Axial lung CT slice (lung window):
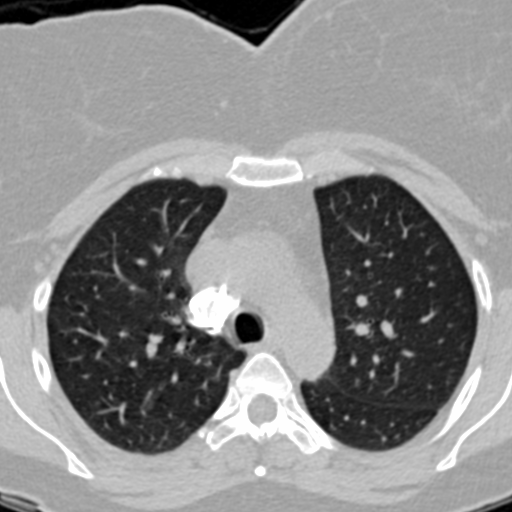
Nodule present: no